Question: For example, I have "news" and "articles" tables and I want comment these entries using "comments" table.

What the best way to make relationship and comment different entries?
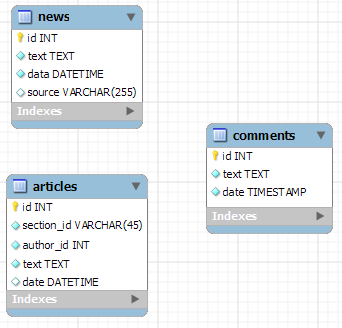
Answer: I assume both news and articles to comments are one-to-many . And I also assume the same comment cannot associate to a new and an article at the same time.
One of the way is that:

Advantages is that the Schema is normalized ,data integrity is properly maintained and it allows for schema evolution. For example , there may be possibility to add the comment for another similar kind of entity in the future (eg Allow adding comments for the blog table).
Disadvantages is that it requires join extra table when query the comments for a news or articles